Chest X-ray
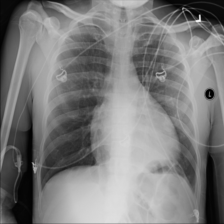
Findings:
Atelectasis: negative
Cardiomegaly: negative
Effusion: positive
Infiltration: positive
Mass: negative
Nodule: negative
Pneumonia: negative
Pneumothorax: negative
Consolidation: negative
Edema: negative
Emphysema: negative
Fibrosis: negative
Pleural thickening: negative
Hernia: negative